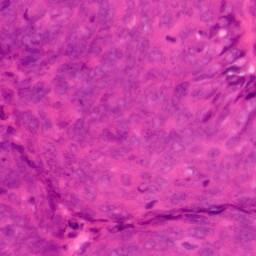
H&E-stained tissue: Colon